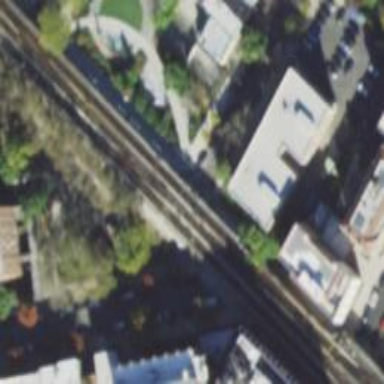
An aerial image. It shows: Railway bridge with electrified lines.